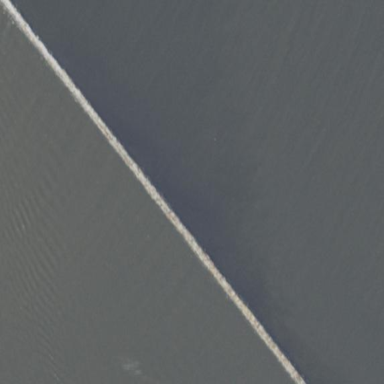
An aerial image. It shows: Breakwater constructed of rocks.